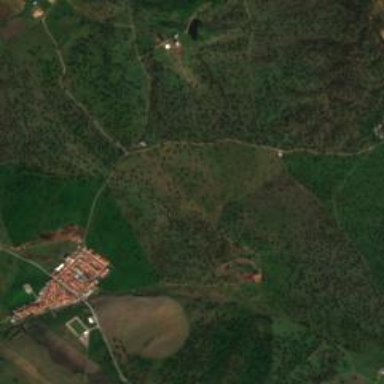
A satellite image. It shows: Dehesa landscape consisting of grassland.